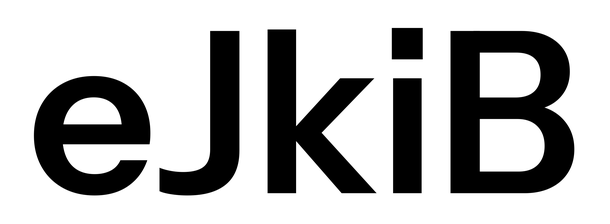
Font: InstrumentSans_SemiBold